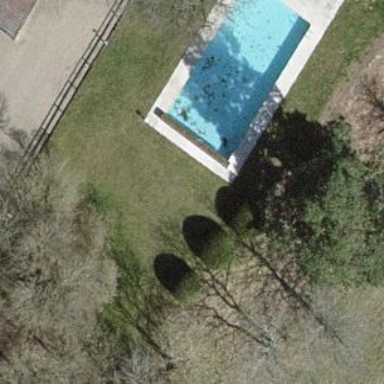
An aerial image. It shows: Swimming pool located in leisure land.